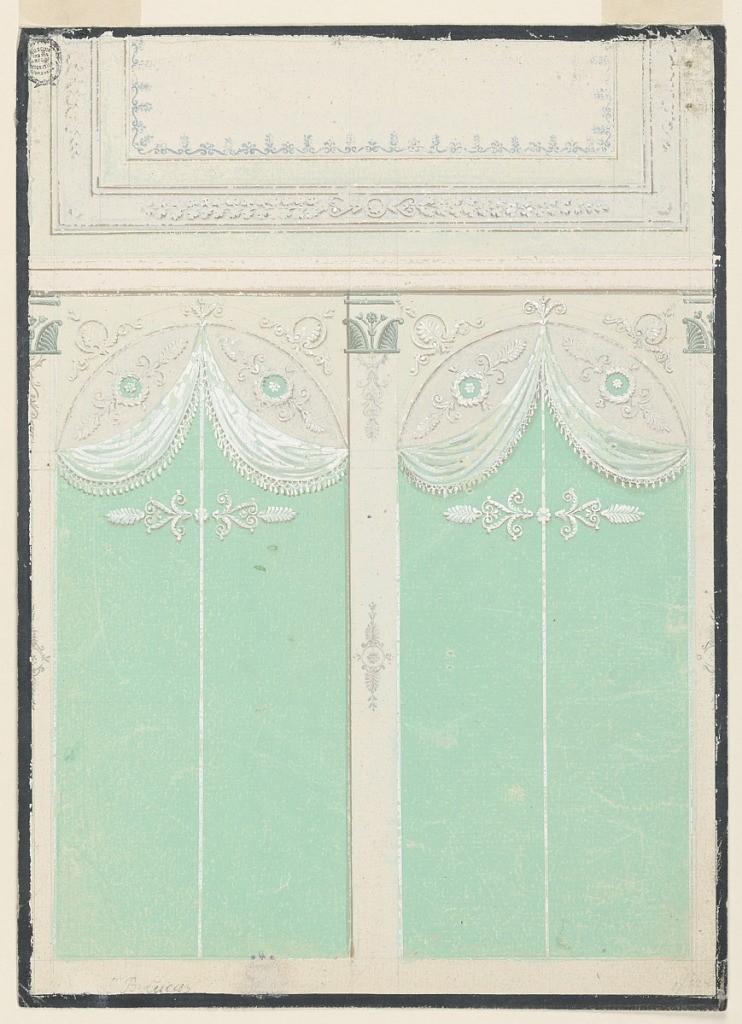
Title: Design for the Painted Decoration of the Walls and Ceiling of a Living Room
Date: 1820
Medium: Brush and gouache, graphite on rough paper
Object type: Drawing
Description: Vertical format design for the decoration of the walls and ceiling of a living room. A short wall with the ceiling over it is shown. The wall is divided by pilasters into two bays of a colonnade. The intercolumniations show arches with tympana with obliquely disposed ornamentation. Parts of the tympana and of the intercolumniations are covered by a kind of canopy of green cloth with fringed upper seams. The ceiling is to be divided into a great panel framed by bands. Framing black strip.